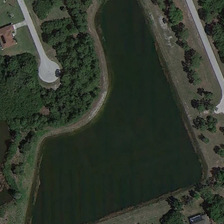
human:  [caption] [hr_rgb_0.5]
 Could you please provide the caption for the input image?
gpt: many green trees are around a irregular pond .

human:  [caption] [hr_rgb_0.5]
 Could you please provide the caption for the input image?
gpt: many green trees are around a irregular pond .

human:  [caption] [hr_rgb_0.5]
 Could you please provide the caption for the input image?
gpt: many green trees are around a irregular pond .

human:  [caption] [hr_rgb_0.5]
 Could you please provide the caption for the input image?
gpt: many green trees are around a irregular pond .

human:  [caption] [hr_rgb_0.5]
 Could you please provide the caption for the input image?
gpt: many green trees are around a irregular pond .